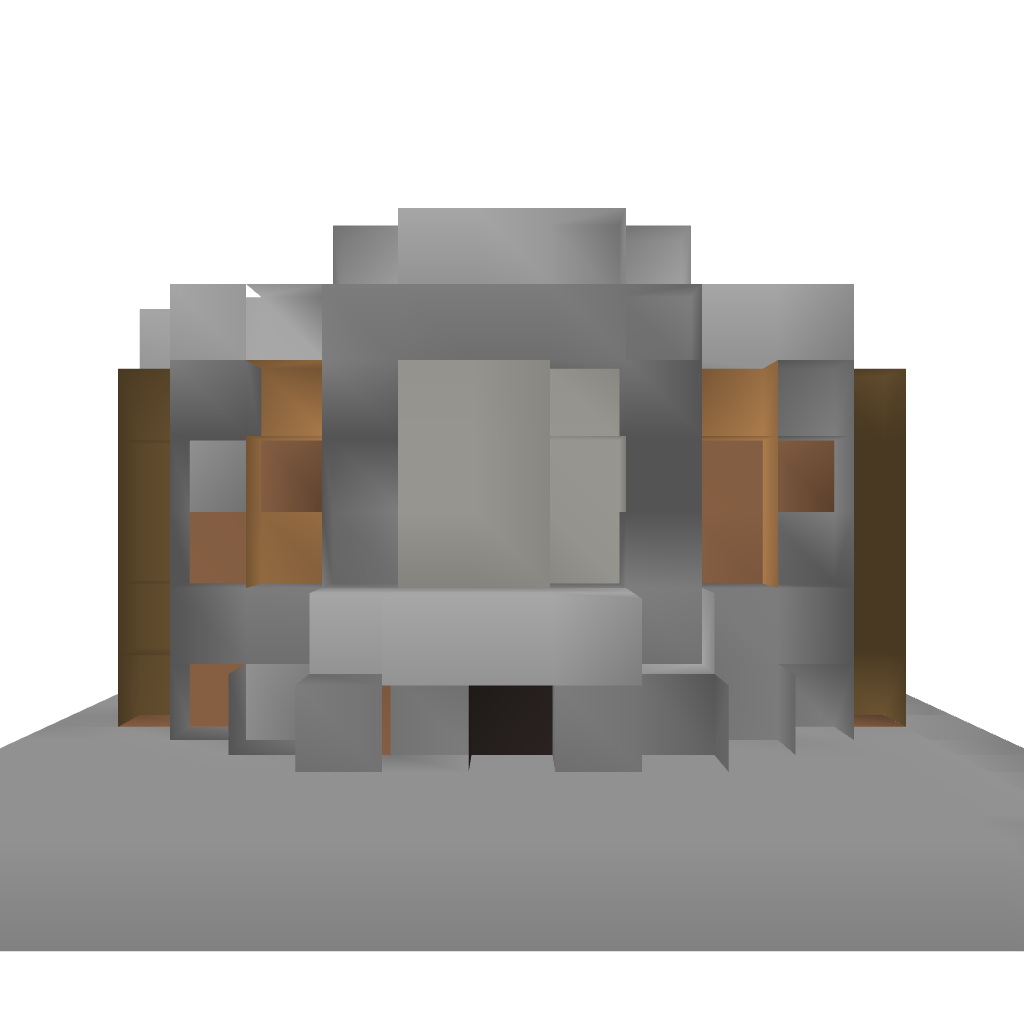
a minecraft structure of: Farm sugarcane